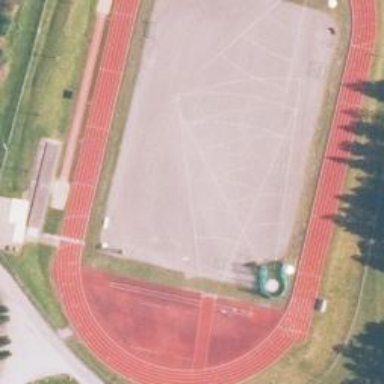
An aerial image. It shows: Sports center specifically designed for athletics activities.